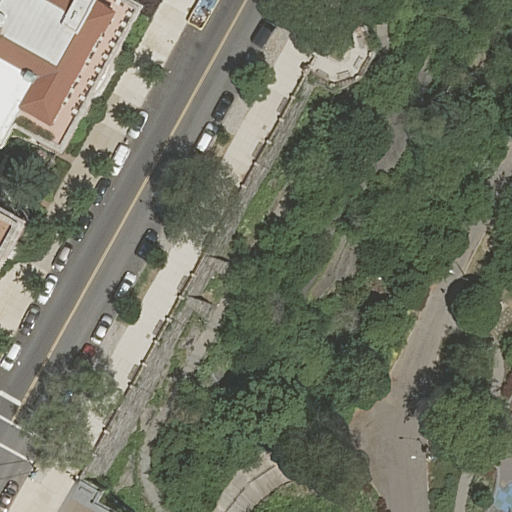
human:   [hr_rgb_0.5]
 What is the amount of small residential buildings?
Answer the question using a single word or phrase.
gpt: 1

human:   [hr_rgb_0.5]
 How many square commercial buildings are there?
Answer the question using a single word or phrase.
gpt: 0

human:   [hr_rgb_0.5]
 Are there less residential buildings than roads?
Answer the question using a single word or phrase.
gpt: yes

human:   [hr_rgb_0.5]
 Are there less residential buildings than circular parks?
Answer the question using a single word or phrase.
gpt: no

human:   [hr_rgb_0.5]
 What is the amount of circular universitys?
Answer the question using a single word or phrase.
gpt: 0

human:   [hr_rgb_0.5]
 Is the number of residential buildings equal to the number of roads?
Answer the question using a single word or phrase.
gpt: no

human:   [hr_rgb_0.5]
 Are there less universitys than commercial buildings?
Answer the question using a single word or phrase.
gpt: no

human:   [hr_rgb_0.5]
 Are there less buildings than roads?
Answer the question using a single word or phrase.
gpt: yes

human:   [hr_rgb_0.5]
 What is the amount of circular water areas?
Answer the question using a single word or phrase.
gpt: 0

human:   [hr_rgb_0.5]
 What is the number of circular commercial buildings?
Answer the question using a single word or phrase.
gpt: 0

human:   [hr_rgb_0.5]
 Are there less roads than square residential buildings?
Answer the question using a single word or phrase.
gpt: no

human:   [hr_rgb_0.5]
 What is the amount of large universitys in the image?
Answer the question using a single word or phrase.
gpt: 2

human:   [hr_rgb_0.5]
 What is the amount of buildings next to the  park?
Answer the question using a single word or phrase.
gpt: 2

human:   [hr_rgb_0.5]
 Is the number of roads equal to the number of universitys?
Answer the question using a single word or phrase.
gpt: no

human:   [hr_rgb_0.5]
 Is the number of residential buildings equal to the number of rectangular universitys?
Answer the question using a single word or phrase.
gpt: yes

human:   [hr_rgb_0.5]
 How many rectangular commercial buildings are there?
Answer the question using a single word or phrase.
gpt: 0

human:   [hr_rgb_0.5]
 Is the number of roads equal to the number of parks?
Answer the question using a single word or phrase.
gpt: no

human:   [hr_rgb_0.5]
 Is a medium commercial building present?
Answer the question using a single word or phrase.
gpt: no

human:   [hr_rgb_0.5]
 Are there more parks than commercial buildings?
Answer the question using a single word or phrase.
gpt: yes

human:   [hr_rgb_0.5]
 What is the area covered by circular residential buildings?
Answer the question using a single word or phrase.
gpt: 0m2

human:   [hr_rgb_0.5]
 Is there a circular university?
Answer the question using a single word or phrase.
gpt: no

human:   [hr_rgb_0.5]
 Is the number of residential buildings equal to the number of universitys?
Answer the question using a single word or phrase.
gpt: yes

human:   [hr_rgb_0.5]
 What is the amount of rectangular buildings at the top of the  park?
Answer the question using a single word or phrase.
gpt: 2

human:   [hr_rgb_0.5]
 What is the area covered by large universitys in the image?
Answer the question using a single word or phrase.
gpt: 19648m2

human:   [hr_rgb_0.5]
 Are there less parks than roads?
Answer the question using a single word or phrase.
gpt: yes

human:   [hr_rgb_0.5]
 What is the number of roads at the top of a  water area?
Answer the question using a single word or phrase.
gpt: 0

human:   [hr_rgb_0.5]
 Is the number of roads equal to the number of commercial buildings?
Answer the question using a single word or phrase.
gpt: no

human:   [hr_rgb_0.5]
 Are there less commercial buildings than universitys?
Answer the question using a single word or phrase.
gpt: yes

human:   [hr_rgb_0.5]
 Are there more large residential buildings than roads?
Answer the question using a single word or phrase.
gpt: no

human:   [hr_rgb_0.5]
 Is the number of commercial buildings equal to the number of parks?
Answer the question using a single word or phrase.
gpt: no

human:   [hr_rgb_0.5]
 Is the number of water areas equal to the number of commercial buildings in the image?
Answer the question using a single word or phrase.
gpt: yes

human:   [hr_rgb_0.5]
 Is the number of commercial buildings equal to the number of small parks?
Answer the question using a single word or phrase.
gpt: yes

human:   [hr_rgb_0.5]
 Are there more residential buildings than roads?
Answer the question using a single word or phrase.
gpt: no

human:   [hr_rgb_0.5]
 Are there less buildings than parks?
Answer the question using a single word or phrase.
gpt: no

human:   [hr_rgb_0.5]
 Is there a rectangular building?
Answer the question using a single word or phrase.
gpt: yes

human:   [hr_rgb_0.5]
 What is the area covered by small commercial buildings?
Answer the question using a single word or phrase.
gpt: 0m2